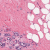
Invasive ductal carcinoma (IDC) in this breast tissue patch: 0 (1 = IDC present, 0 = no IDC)